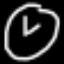
Label: clock